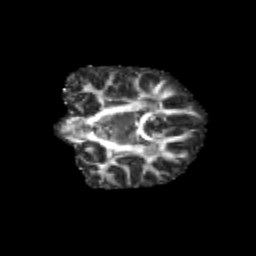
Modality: FA
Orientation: coronal
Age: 11
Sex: female
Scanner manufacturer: siemens
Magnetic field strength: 3 T
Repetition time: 3.8 s
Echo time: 0.07 s